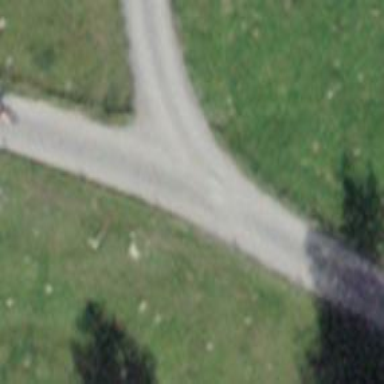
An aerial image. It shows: Unpaved service road with tracktype grade of 2.